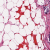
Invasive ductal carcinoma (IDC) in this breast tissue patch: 0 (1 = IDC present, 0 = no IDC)